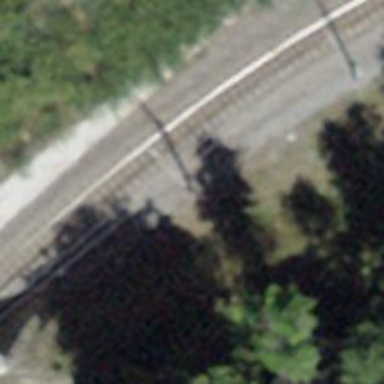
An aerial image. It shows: Catenary mast for power lines.